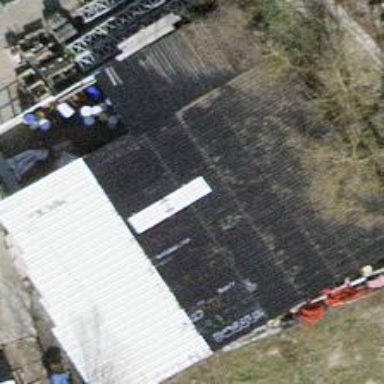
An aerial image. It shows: Shed.